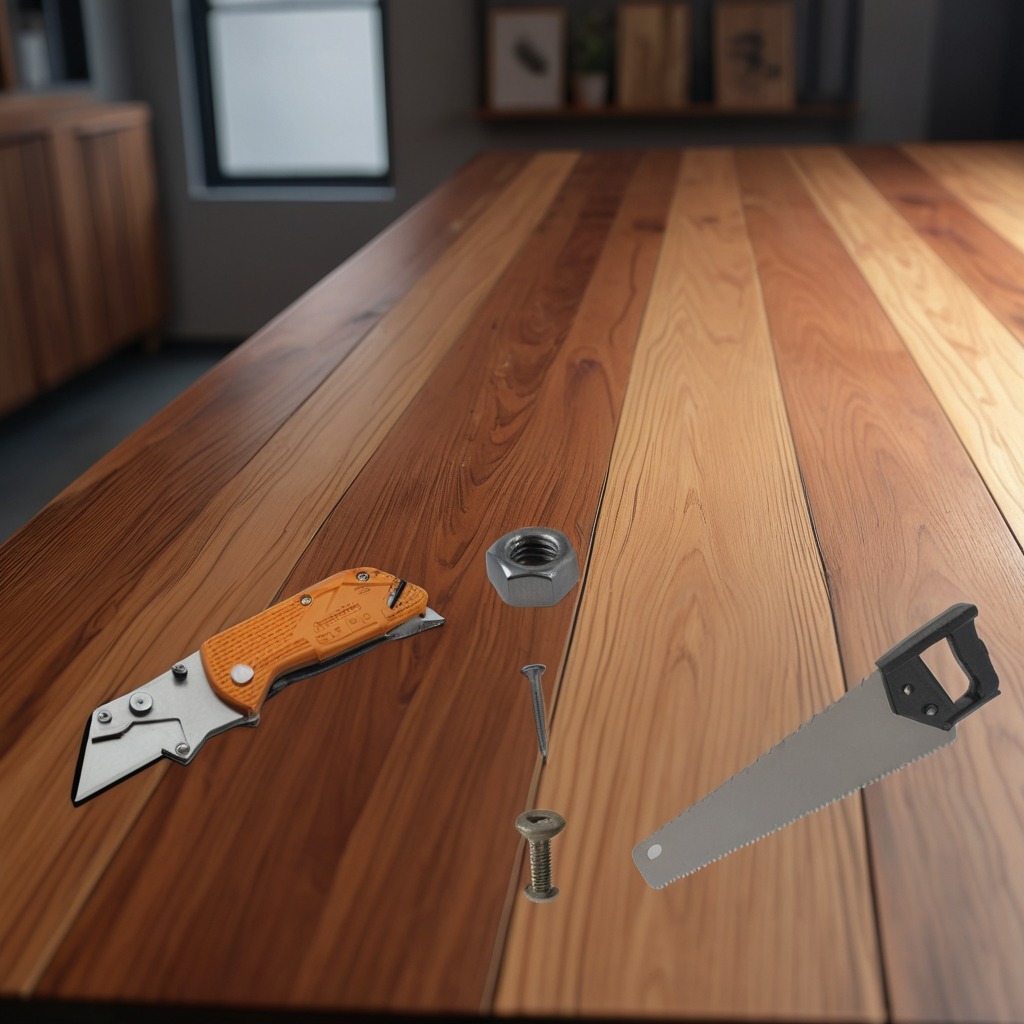
A utility knife, a metal machine screw, an iron nail, a handheld metal saw, and a metal nut are lying on the wooden table.